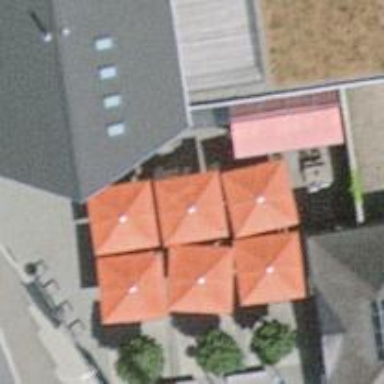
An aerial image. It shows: Cafe.